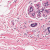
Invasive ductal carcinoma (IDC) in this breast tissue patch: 0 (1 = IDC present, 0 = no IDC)